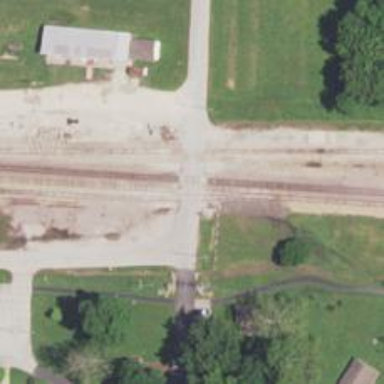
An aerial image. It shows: Railway level crossing.